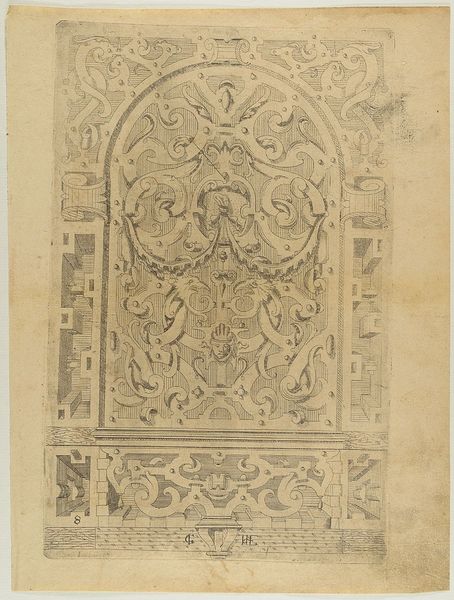
Titel: Füllung mit Schweifwerkgroteske, Blatt 8 aus der Folge: 'Schweyf Buoch. Coloniae : sumptibus ac formulis Iani Bussmacheri, anno salutis 1599'
Künstler: Hans Jakob Ebelmann
Standort: Hamburg
Institution: Museum für Kunst und Gewerbe Hamburg
Schlagwörter: kopf, skizze, ornament, girlande, renaissance, papier, grafik, graphik, ornamente, fotografie, photographie, druckgraphik, druckgrafik, stich, kunstgewerbe, zahl, gespiegelt, kupferstich, schief, kunsthandwerk, groteske, wasserzeichen, verblasst, reproduktionen, industriedesign, druckerzeugnisse, schweifwerk, ornamentstich, vorlageblätter, füllung, schweifwerkgroteske